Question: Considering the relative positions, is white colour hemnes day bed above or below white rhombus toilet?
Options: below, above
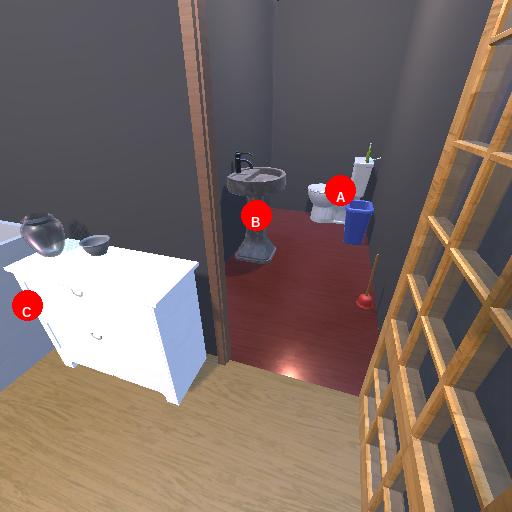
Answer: below